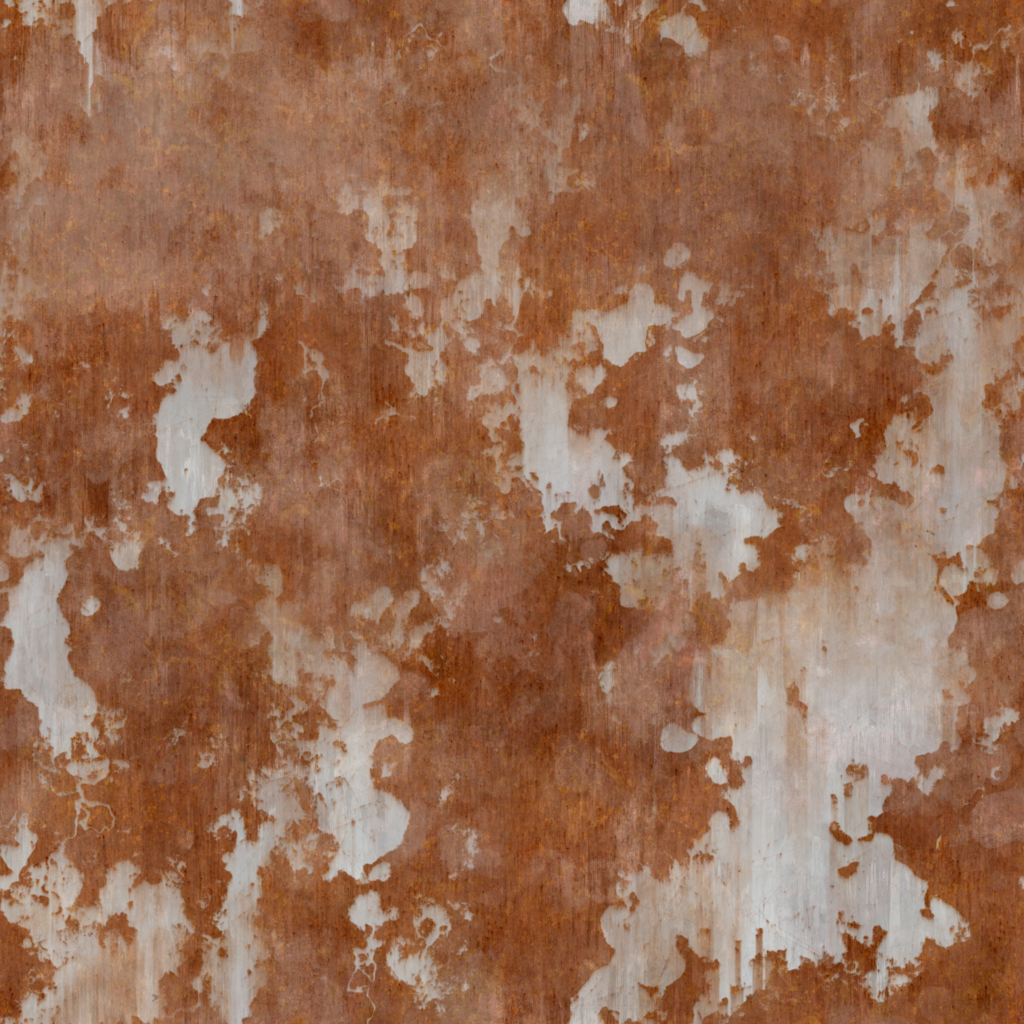
Texture map type: Color